Question: I have this MySQL query:
'''
select day(ReservationDate) as ReservationDay, sum(SleighSeats) as SleighSeats, sum(CabSeats) as CabSeats, 0 as IsFullMoon, '' as OverrideText
from Reservations
where month(ReservationDate) = 2
group by ReservationDate
union
select day(CalendarDate) as ReservationDay, 0 as SleighSeats, 0 as CabSeats, IsFullMoon, OverrideText
from CalendarOverrides
where month(CalendarDate) = 2
group by CalendarDate
order by ReservationDay
'''
The Reservations table can contain any number of records for any given calendar date, or none at all. The CalendarOverrides table can contain exactly 1 or 0 records for each calendar date. I'm trying to merge the results together but not quite getting it right.
Here's my result set:

Reservation day 23 is the problem. I'd like those 2 records merged in 1 so that the 5 values are:
23, 6, 8, 1, [blank/null]
To clarify:
- ReservationDay is in both tables (named CalendarDate in CalendarOverrides)
- SleighSeats and CabSeats exist only in the Reservations table
- IsFullMoon and OverrideText exist only in the CalendarOverrides table
The top query in the union will already merge all Reservations records on the same ReservationDay, but how can I merge any records in the bottom query with records in the top query, for the same ReservationDay? (So that there are never more than 1 record for any given day.)
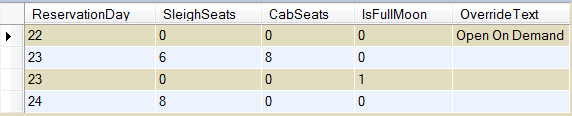
Answer: '''
select
ReservationDay,
max(SleighSeats) as SleighSeats,
max(CabSeats) as CabSeats,
max(IsFullMoon) as IsFullMoon,
max(OverrideText) as OverrideText
from (
select
day(ReservationDate) as ReservationDay,
sum(SleighSeats) as SleighSeats,
sum(CabSeats) as CabSeats,
0 as IsFullMoon,
'' as OverrideText
from Reservations
where month(ReservationDate) = 2
group by ReservationDate
union
select
day(CalendarDate) as ReservationDay,
0 as SleighSeats,
0 as CabSeats,
IsFullMoon,
OverrideText
from CalendarOverrides
where month(CalendarDate) = 2
group by CalendarDate, IsFullMoon, OverrideText
) as subtbl
group by ReservationDay
order by ReservationDay, IsFullMoon
'''